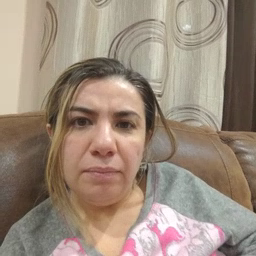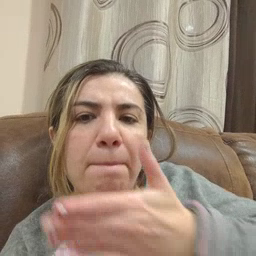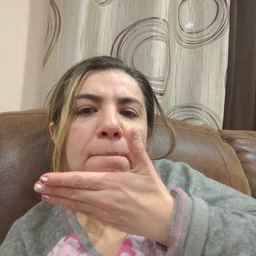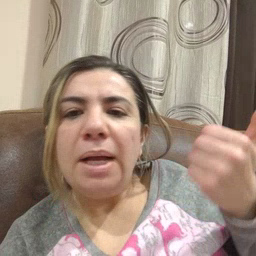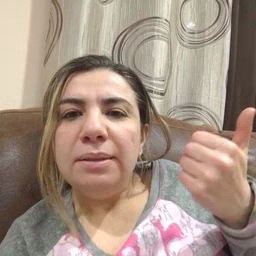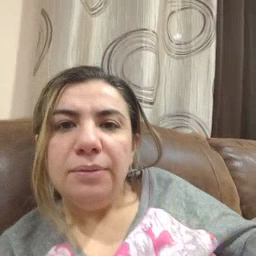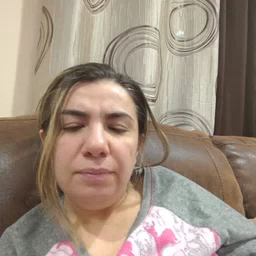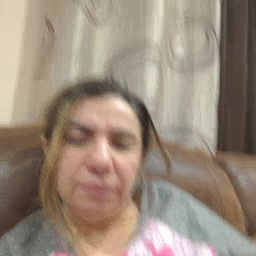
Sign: better